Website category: phone
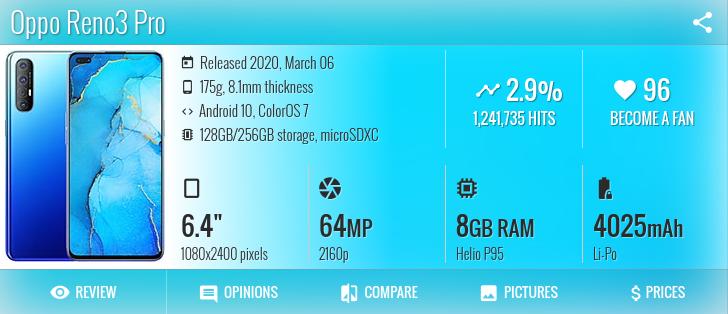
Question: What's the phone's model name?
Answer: Oppo Reno3 Pro

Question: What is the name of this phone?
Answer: Oppo Reno3 Pro

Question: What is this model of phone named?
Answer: Oppo Reno3 Pro

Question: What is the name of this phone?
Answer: Oppo Reno3 Pro

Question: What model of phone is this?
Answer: Oppo Reno3 Pro

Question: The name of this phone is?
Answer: Oppo Reno3 Pro

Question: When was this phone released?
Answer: Released 2020, March 06

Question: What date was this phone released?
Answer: Released 2020, March 06

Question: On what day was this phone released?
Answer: Released 2020, March 06

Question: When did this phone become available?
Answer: Released 2020, March 06

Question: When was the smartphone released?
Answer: Released 2020, March 06

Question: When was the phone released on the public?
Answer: Released 2020, March 06

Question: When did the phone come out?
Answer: Released 2020, March 06

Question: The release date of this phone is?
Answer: Released 2020, March 06

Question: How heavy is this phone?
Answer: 175g

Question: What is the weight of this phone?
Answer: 175g

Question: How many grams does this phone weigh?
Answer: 175g

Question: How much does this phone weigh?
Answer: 175g

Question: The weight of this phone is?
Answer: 175g

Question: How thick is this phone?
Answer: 8.1mm thickness

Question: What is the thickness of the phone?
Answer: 8.1mm thickness

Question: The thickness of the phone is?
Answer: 8.1mm thickness

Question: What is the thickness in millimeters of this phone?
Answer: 8.1mm thickness

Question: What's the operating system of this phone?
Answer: Android 10, ColorOS 7

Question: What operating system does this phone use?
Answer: Android 10, ColorOS 7

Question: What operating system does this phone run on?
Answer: Android 10, ColorOS 7

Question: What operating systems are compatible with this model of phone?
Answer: Android 10, ColorOS 7

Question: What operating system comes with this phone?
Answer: Android 10, ColorOS 7

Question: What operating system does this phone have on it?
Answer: Android 10, ColorOS 7

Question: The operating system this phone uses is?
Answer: Android 10, ColorOS 7

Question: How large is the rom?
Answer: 128GB/256GB storage

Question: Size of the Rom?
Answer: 128GB/256GB storage

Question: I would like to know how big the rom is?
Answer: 128GB/256GB storage

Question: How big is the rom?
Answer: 128GB/256GB storage

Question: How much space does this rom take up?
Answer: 128GB/256GB storage

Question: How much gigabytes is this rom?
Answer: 128GB/256GB storage

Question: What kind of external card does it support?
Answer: microSDXC

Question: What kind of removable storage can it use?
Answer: microSDXC

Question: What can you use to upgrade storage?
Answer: microSDXC

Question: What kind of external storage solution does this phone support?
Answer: microSDXC

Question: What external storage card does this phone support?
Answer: microSDXC

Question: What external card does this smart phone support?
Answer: microSDXC

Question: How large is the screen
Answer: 6.4"

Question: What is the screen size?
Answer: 6.4"

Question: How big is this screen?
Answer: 6.4"

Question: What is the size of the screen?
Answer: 6.4"

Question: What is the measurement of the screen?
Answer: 6.4"

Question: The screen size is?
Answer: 6.4"

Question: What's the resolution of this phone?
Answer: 1080x2400 pixels

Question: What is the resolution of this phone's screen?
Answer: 1080x2400 pixels

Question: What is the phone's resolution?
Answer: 1080x2400 pixels

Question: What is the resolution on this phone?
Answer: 1080x2400 pixels

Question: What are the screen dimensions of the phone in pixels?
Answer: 1080x2400 pixels

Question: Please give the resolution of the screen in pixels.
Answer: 1080x2400 pixels

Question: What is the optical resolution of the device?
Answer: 1080x2400 pixels

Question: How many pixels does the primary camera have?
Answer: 64 MP

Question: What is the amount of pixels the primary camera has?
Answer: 64 MP

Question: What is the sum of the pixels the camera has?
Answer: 64 MP

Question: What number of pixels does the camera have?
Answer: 64 MP

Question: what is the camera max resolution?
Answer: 64 MP

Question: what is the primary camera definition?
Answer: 64 MP

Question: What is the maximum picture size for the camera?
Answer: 64 MP

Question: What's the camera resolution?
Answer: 2160p

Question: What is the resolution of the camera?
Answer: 2160p